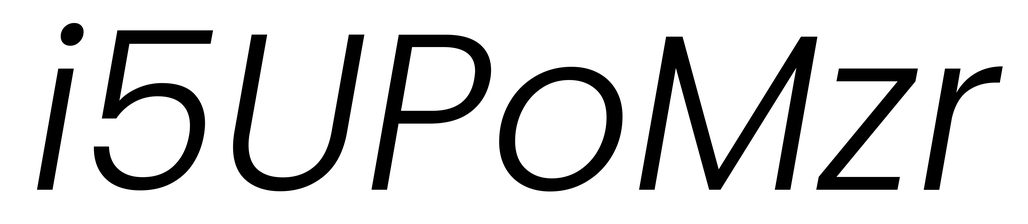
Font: Poppins-LightItalic